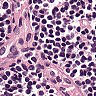
Metastatic tissue present: no